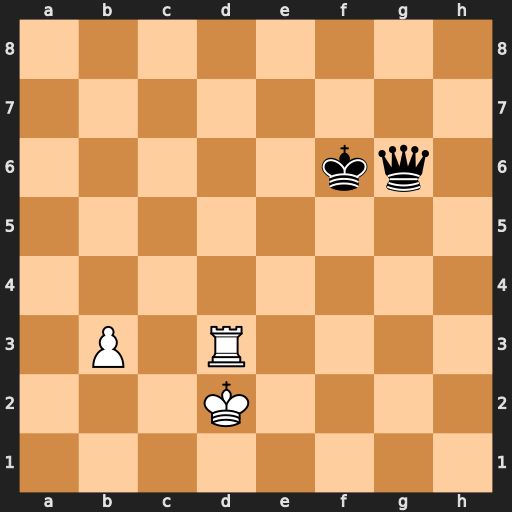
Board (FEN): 8/8/5kq1/8/8/1P1R4/3K4/8
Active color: w
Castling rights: -
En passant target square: -
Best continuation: Rd6+ Kf7 Rxg6